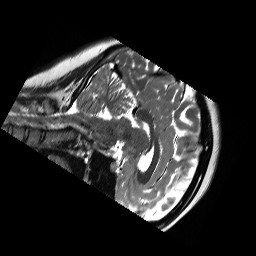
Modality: T2w
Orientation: sagittal
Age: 23
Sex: female